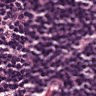
Metastatic tissue present: no